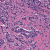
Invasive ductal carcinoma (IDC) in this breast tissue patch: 1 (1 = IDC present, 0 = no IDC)